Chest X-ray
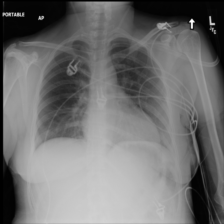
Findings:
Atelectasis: negative
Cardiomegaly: negative
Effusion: negative
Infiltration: negative
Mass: negative
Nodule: negative
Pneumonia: negative
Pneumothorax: negative
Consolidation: negative
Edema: negative
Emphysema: negative
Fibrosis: negative
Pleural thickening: negative
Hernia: negative